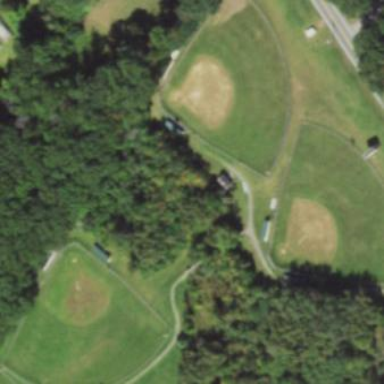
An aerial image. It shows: Baseball pitch for leisure land.